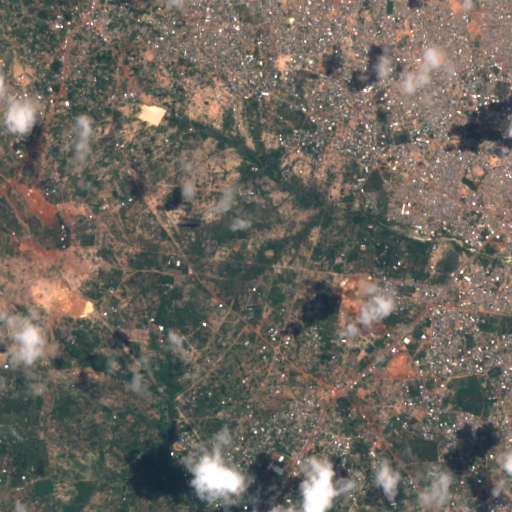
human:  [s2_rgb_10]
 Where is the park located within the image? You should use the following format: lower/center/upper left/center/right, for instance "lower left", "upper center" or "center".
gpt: The park is located in the upper center of the image.
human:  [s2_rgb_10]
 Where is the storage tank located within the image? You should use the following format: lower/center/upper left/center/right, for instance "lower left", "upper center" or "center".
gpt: The storage tank is located in the lower center of the image.
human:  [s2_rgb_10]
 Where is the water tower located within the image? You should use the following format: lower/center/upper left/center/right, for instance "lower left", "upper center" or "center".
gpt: The water tower is located in the lower left of the image.
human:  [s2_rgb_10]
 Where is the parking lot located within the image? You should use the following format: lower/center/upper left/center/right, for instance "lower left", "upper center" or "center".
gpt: There is no parking lot in the image.